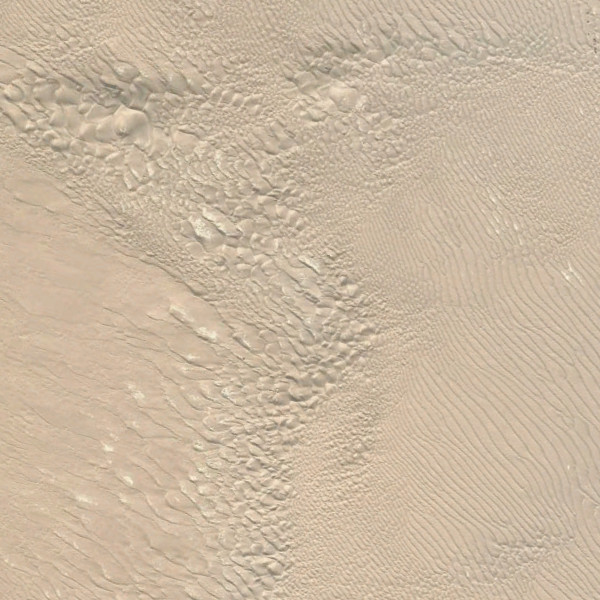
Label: Desert